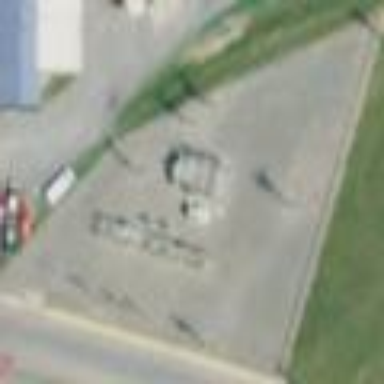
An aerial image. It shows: Power substation enclosed by fence.